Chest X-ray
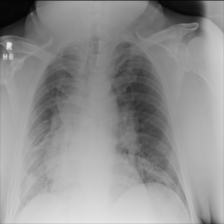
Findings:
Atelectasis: negative
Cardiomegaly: negative
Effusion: negative
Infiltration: negative
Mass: negative
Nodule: negative
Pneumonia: negative
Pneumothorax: negative
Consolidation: negative
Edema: negative
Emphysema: negative
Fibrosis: negative
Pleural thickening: negative
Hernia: negative